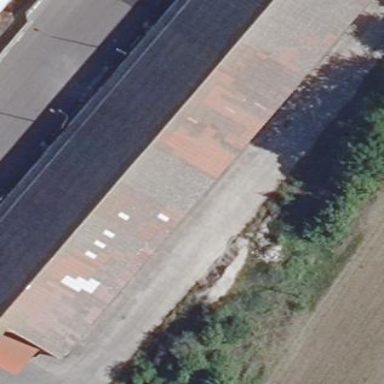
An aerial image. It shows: Warehouse.